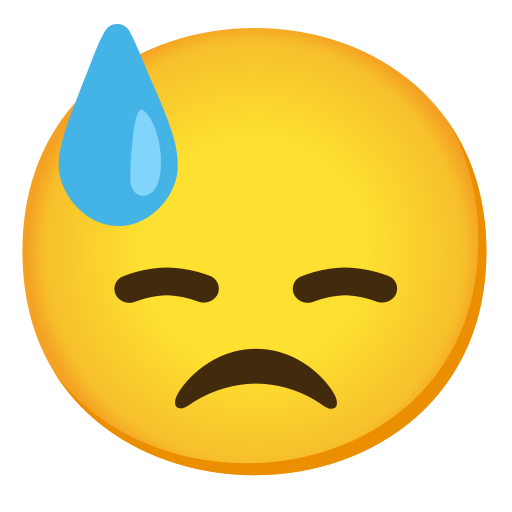
Emoji: 😓